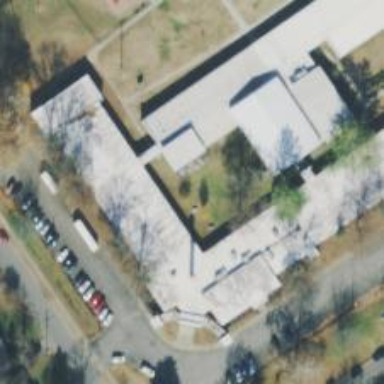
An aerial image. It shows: Elementary School.